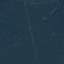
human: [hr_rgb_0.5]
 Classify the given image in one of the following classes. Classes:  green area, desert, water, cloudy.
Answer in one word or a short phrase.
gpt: green area